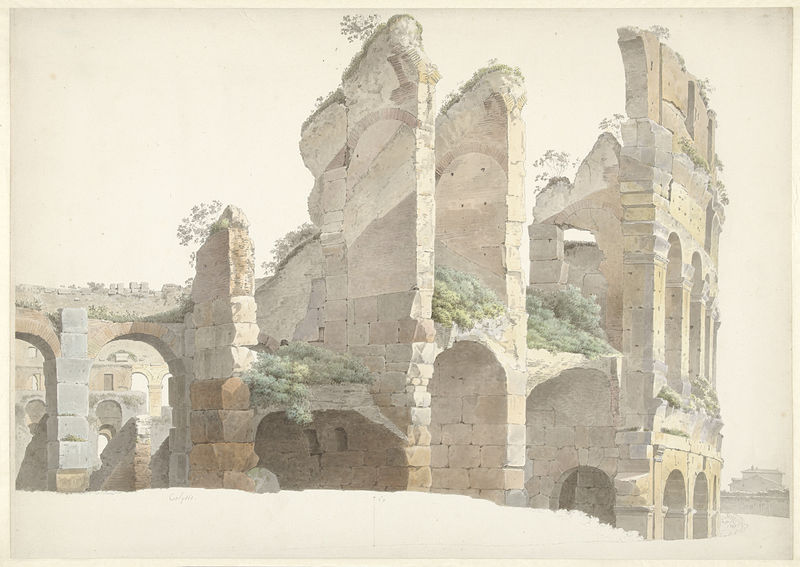
Titel: Het Colosseum te Rome
Künstler: Josephus Augustus Knip
Standort: Amsterdam
Institution: Rijksmuseum
Schlagwörter: gravure, dessin, couleur, sculpture, buisson, ruine, végétation, arène, colisé